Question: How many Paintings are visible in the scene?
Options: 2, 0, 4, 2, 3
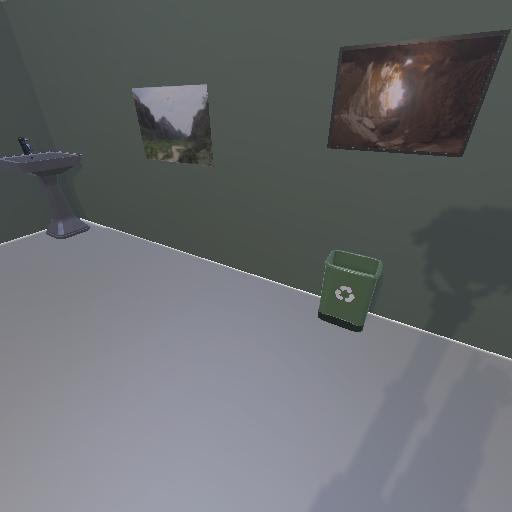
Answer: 2